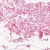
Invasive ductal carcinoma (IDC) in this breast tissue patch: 0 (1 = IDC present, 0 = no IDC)